Question: I try to create a title image for MAUI Android application, but the title is not visible. Even if I change with a label, same result:
'''
<ContentPage xmlns="http://schemas.microsoft.com/dotnet/2021/maui"
xmlns:x="http://schemas.microsoft.com/winfx/2009/xaml"
x:Class="ChapsPizza.Views.MainPage"
xmlns:vm="clr-namespace:ChapsPizza.ViewModels"
Title="Test">
<NavigationPage.TitleView>
<Label Text="Test" TextColor="Black"/>
<!--<Image Source="logo.png" Background="Orange"
VerticalOptions="CenterAndExpand"
HorizontalOptions="CenterAndExpand"
HeightRequest="40" WidthRequest="40"/>-->
</NavigationPage.TitleView>
<ContentPage.BindingContext>
<vm:MainPageViewModel/>
</ContentPage.BindingContext>
</ContentPage>
'''

How can I fix this?
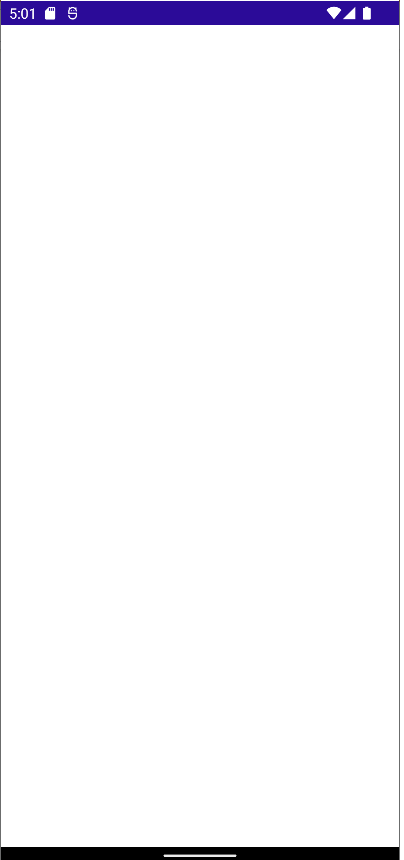
Answer: This potential issue is being fixed and tracked on this thread: <URL>
I tested it using 'Visual Studio 17.3.5' and the 'label' in the 'TitleView' was shown in the contentpage.
In your , change it like below:
'''
MainPage = new NavigationPage(new MainPage());
'''